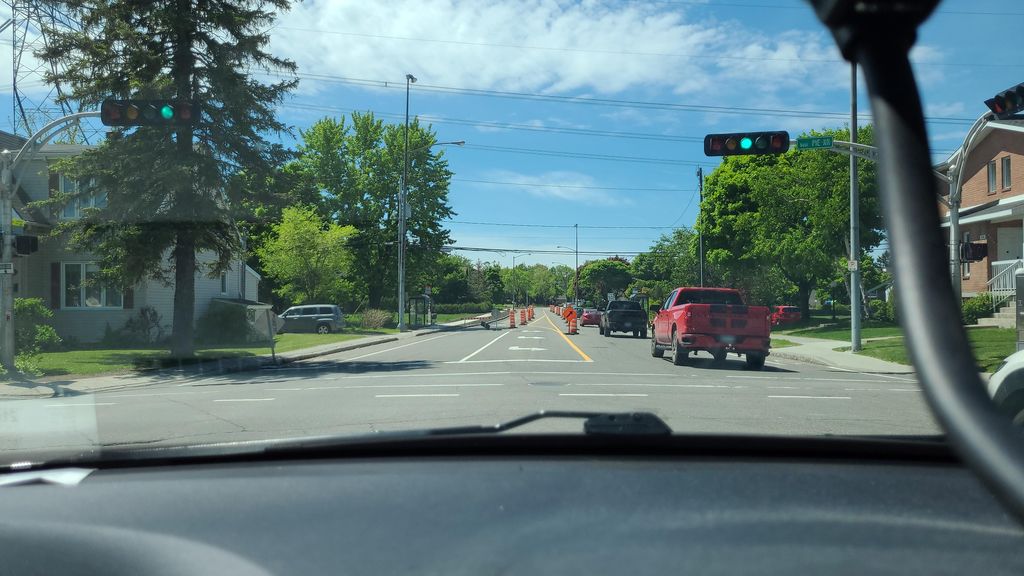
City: quebec_city